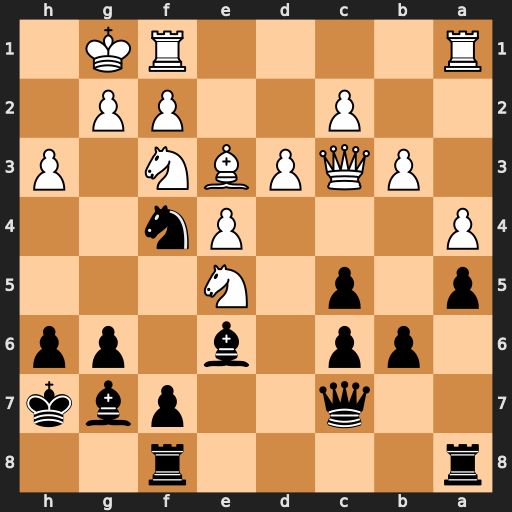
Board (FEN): r4r2/2q2pbk/1pp1b1pp/p1p1N3/P3Pn2/1PQPBN1P/2P2PP1/R4RK1
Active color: b
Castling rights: -
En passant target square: -
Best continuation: Ne2+ Kh1 Nxc3